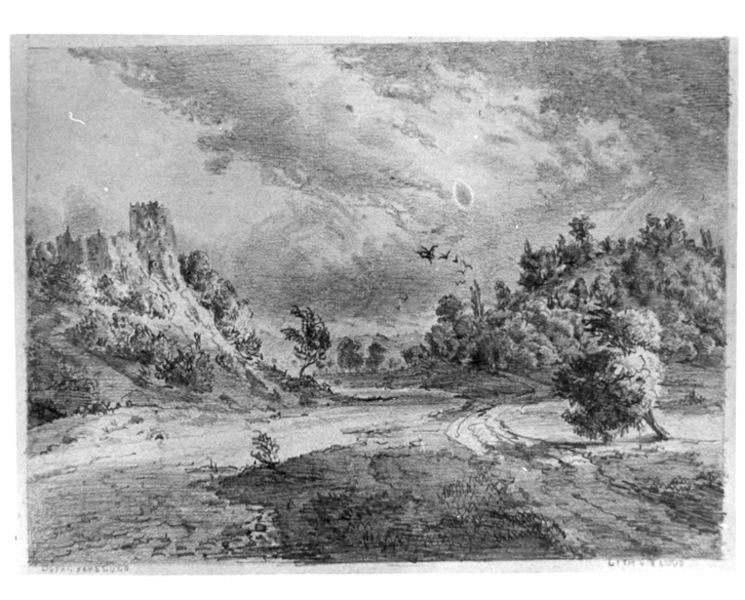
Titel: Flusstal mit Burg und Vogelschwarm
Künstler: Emil Lugo
Standort: Karlsruhe
Institution: Staatliche Kunsthalle Karlsruhe
Schlagwörter: baum, berg, dunkel, felsen, feuer, gewitter, himmel, schatten, wasser, weiß, wolken, aquarell, bäume, fluss, landschaft, sand, ufer, abend, frau, grau, licht, nacht, schwarz, skizze, strasse, zeichnung, gebäude, gras, schloss, weg, wiese, wolke, malerei, barock, rahmen, bild, bach, feld, hügel, natur, vögel, wind, büsche, gebüsch, pfad, sonne, sträucher, boden, pflanzen, wald, anhöhe, fliegen, turm, bewegt, düster, spuren, berge, fels, gebirge, hang, mauer, grafik, graphik, herbst, spur, romantik, orkan, sturm, unruhe, unwetter, wehen, wetter, wild, zinnen, mond, ruine, burg, heide, bedeckt, kohle, windig, festung, druck, schwarz-weiß, sterne, schraffur, radierung, stich, bleistift, flecken, himme, wildnis, theatralisch, bewaldet, burgruine, baume, kraniche, schlechtes wetter, verweht, aufgeladen, vögl, trm, ck, 1750, 1850, 1820, hübel, landschaftnatur, burgrine, dymanisch